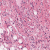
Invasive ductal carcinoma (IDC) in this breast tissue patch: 0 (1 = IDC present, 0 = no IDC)